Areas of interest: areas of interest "Transportation stations"
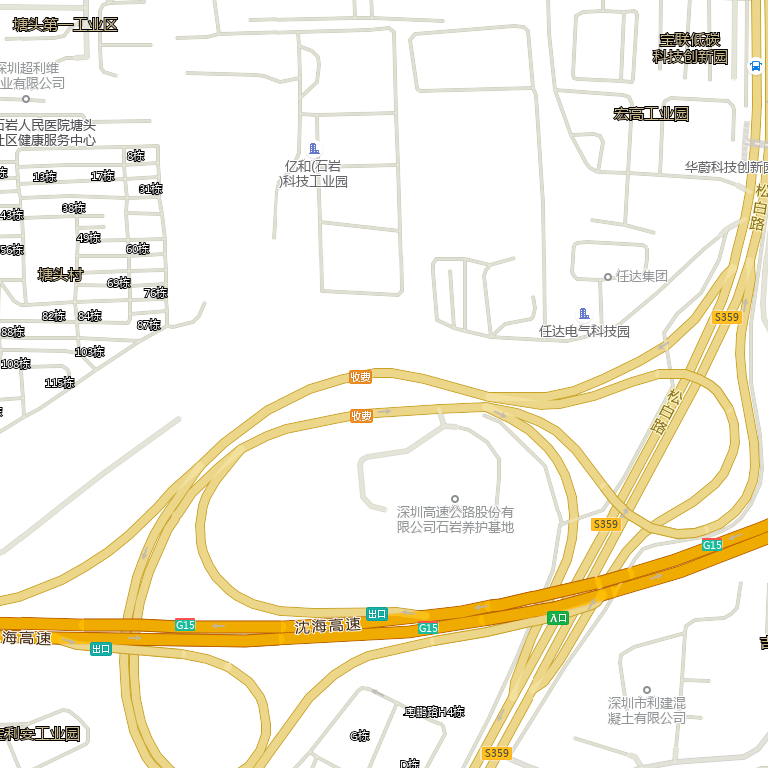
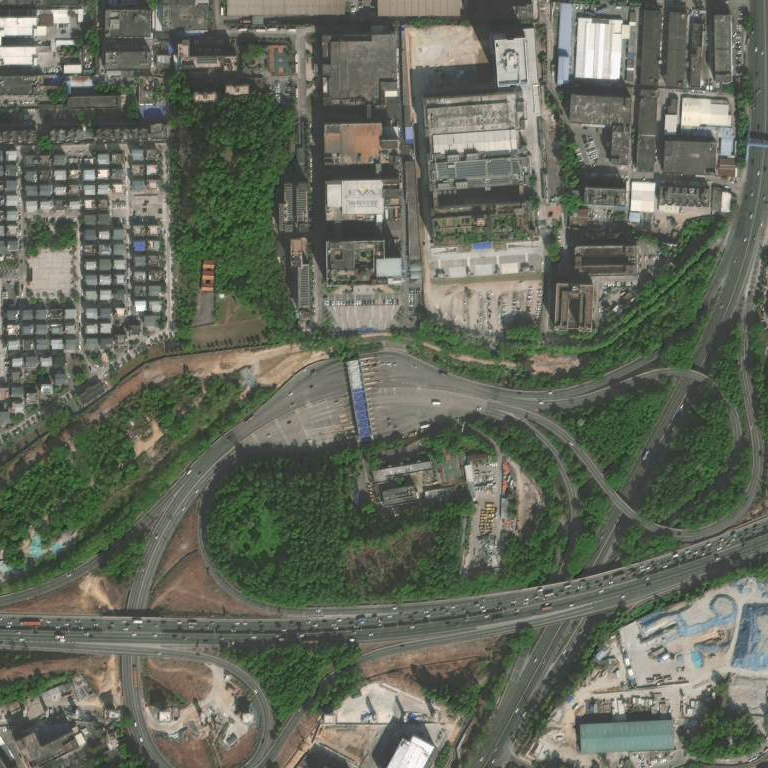